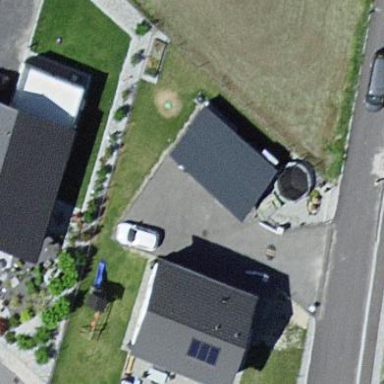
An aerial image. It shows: Garage.